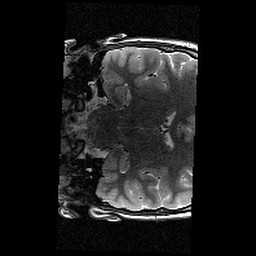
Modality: T2w
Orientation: coronal
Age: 12
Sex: female
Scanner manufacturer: siemens
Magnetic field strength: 3 T
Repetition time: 9.23 s
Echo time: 0.067 s